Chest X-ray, PA view. Patient: 63 years old, sex M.
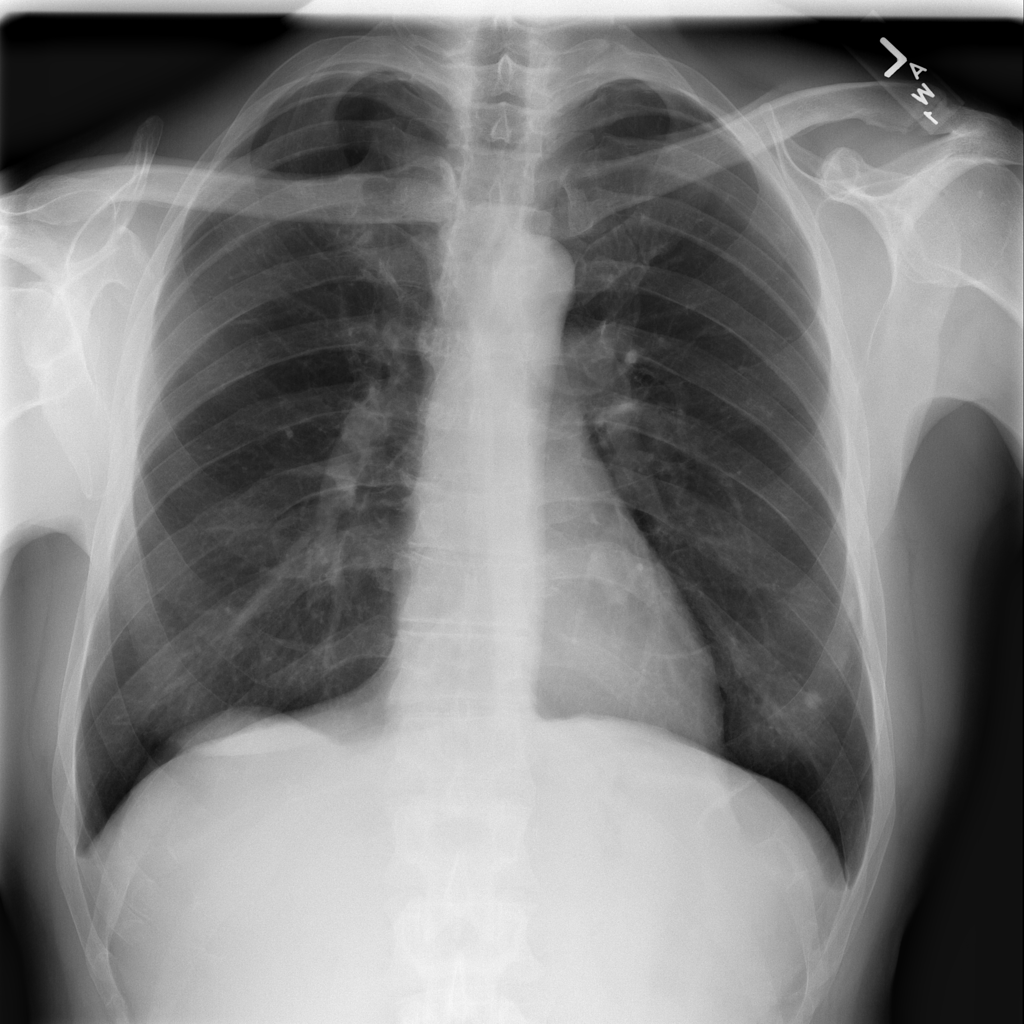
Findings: Nodule